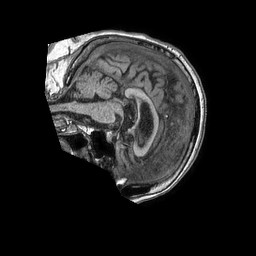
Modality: T1w
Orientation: sagittal
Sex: female
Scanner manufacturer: philips
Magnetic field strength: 1.5 T
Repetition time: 0.00762 s
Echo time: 0.003464 s